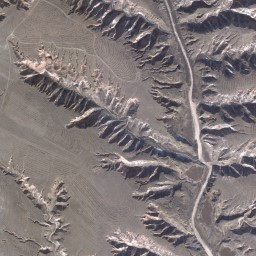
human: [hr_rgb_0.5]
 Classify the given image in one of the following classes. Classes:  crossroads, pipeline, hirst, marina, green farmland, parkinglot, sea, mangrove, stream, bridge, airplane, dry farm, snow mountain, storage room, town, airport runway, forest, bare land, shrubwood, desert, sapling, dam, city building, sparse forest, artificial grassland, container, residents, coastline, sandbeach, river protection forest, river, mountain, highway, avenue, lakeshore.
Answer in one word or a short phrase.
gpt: mountain